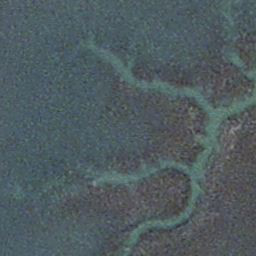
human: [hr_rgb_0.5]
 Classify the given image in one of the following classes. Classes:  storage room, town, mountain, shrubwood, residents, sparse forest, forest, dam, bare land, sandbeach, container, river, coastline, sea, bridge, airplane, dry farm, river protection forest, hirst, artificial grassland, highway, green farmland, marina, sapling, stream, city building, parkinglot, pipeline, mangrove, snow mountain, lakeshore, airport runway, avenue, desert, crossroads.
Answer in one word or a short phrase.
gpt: stream